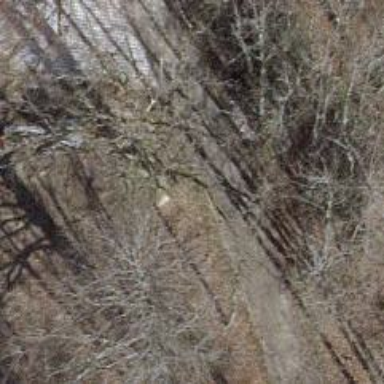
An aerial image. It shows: Driveway leading to service road.